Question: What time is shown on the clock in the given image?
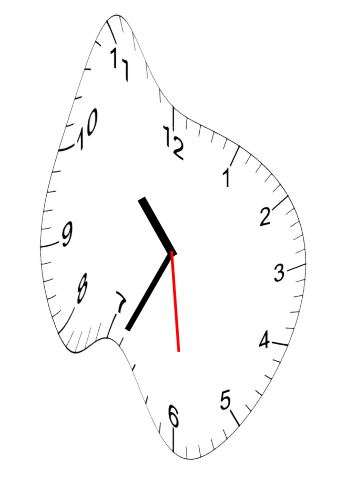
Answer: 10:34:29